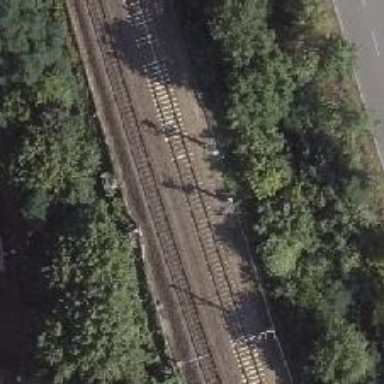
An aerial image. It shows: Railway signal.